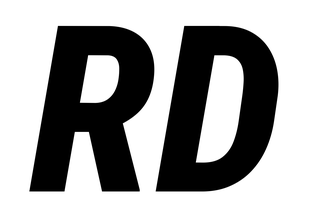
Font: Roboto-Italic_Condensed_ExtraBold_Italic